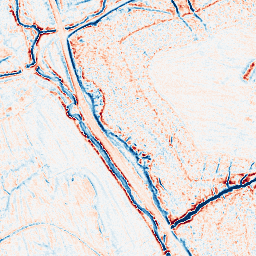
Category: edge_preserving
Decomposition family: anisotropic_diffusion
Decomposition parameters: iterations: 10
kappa: 10
gamma: 0.15
Upsampling method: quadratic
Upsampling parameters: scale: 2
Upsampling scale: 2